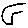
Label: moon